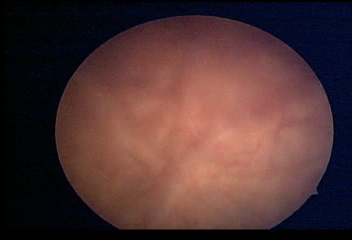
Modality: WLC
Class: Normal mucosa
Bladder cancer association: No